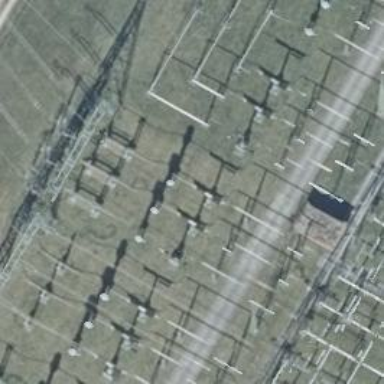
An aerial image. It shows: Outdoor switch with three cables connected.